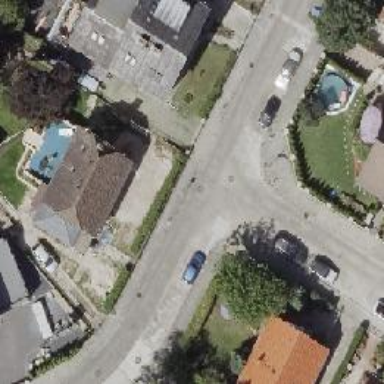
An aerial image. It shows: Residential road with concrete surface. Sidewalks are present on both sides.